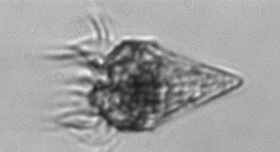
Label: Strombidium_wulffi